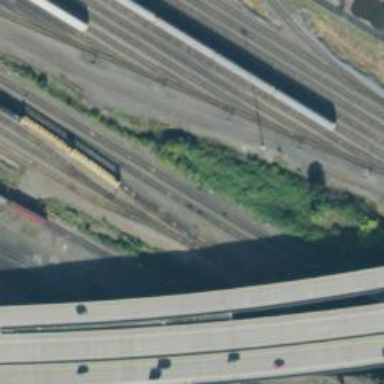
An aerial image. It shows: Railway yard.